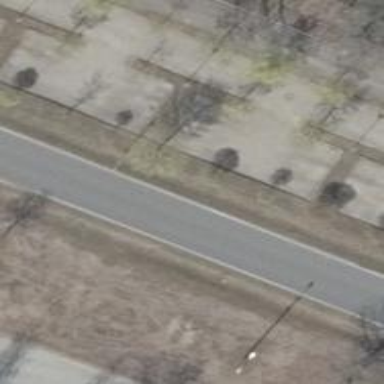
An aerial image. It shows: Asphalt parking aisle along service road.